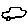
Label: car